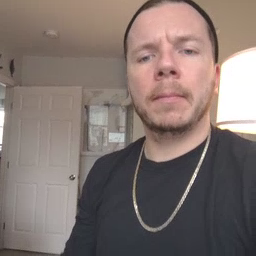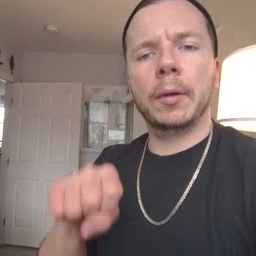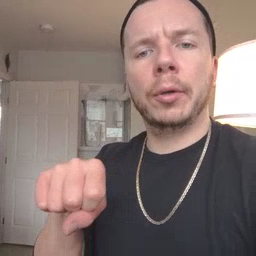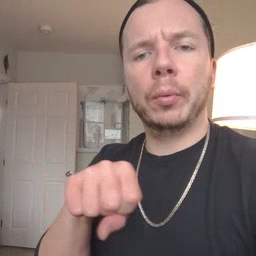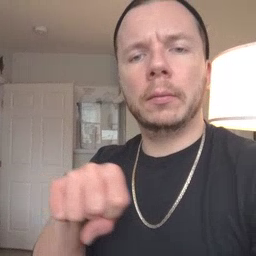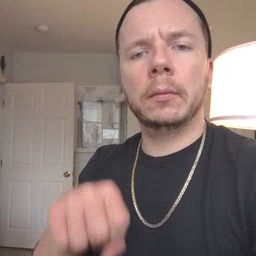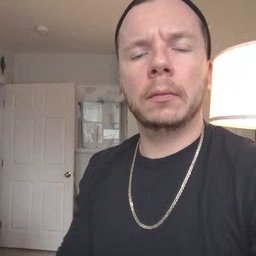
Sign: shoe